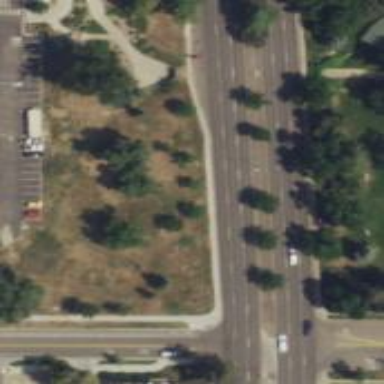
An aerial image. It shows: Trunk highway.